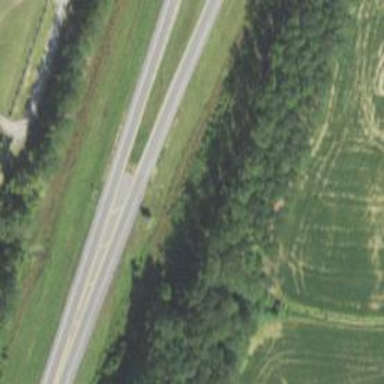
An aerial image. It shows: Trunk highway.